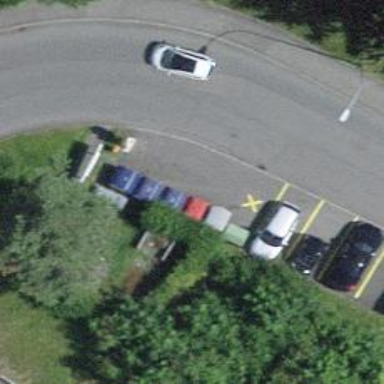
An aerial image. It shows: Recycling facility.